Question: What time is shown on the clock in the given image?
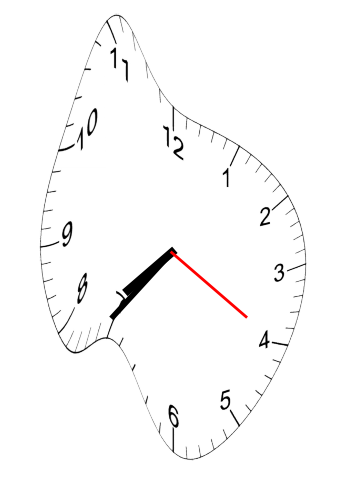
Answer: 07:36:20